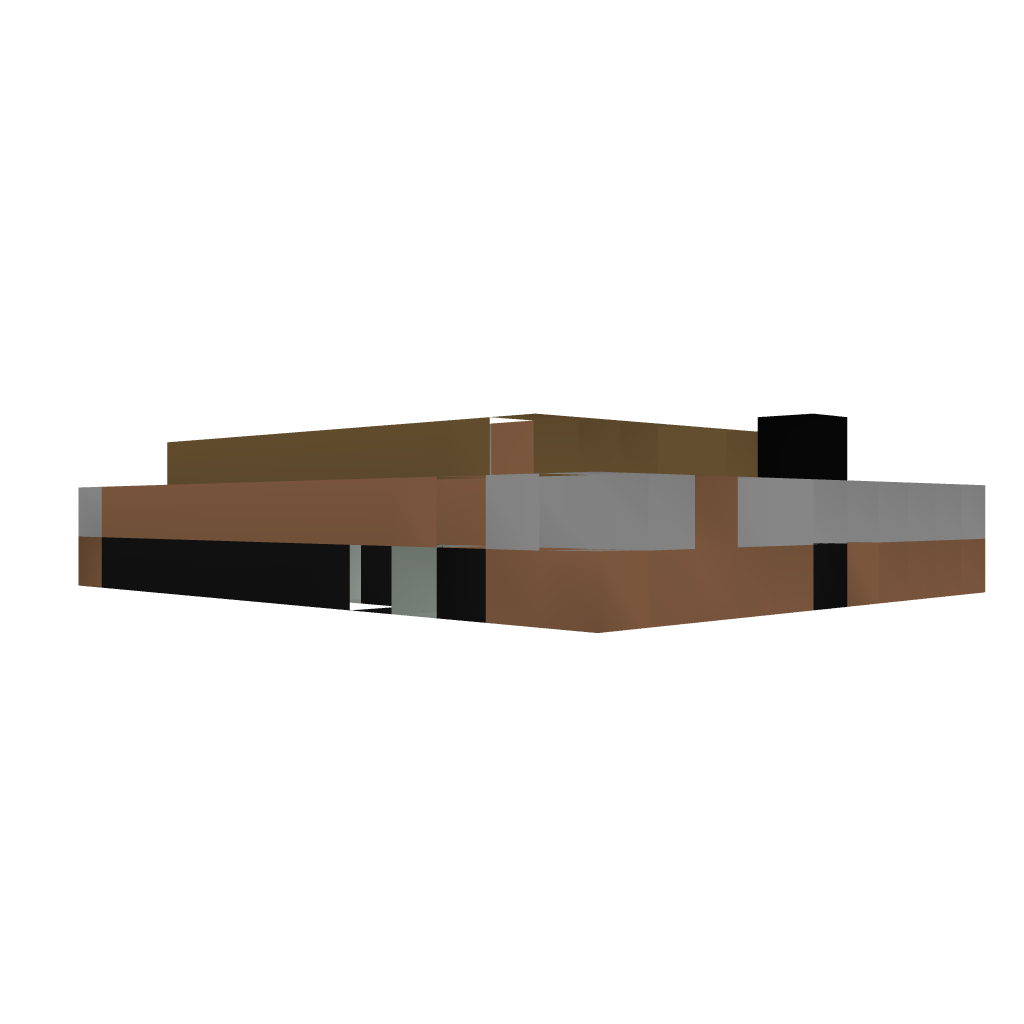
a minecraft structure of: Automatic Pumpkin/Melon Farm